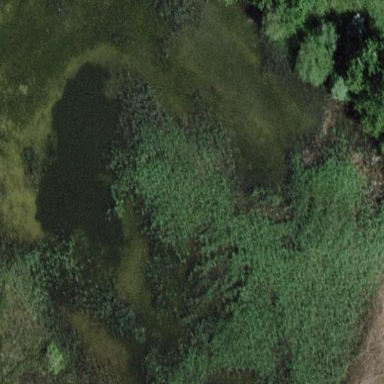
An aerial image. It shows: Pond with natural water.